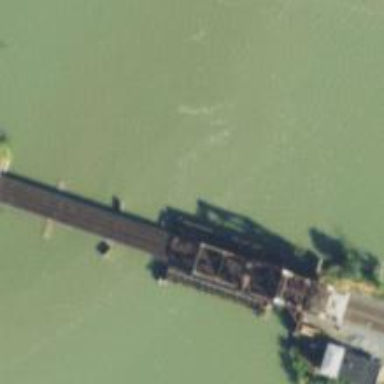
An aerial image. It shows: Bascule movable railway bridge.